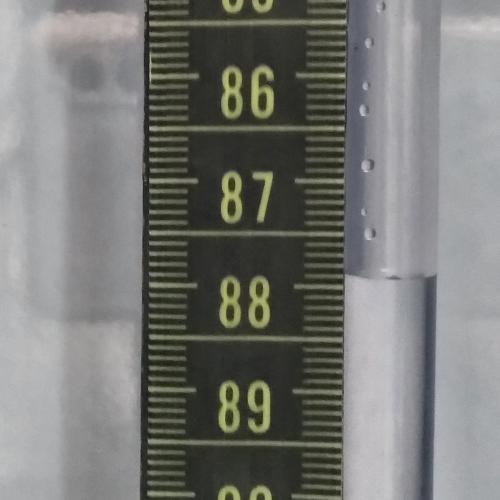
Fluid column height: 87.9 cm